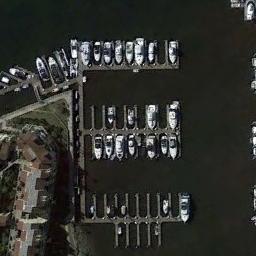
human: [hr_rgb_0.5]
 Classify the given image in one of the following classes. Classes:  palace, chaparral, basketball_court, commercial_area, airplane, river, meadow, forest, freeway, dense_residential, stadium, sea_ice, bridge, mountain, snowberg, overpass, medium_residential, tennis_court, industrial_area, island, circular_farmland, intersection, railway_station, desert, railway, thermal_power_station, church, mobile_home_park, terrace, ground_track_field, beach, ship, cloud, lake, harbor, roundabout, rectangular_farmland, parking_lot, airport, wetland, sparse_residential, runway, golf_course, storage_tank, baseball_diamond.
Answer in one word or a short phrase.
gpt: harbor